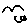
Label: bird